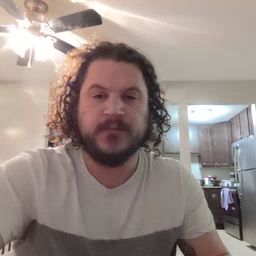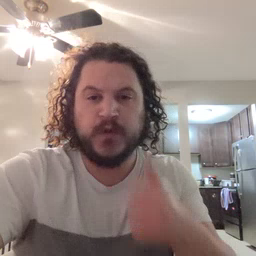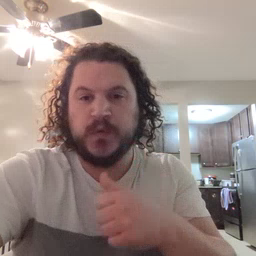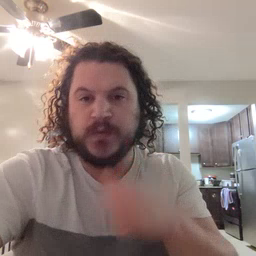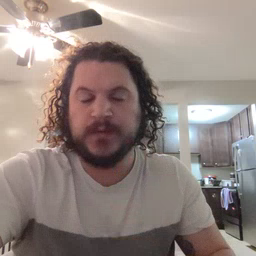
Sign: girl